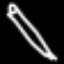
Label: pencil